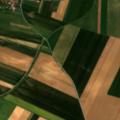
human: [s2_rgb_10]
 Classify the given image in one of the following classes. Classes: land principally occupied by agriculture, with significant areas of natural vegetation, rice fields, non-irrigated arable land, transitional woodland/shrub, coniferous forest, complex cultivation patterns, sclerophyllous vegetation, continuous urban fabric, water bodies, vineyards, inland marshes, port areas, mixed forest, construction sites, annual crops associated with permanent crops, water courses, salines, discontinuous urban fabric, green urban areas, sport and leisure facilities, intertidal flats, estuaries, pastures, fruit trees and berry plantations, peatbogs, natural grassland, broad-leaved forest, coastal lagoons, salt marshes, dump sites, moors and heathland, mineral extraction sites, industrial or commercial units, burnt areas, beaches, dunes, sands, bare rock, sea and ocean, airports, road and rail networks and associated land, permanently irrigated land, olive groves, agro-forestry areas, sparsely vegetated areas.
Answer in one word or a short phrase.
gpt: discontinuous urban fabric, non-irrigated arable land, complex cultivation patterns